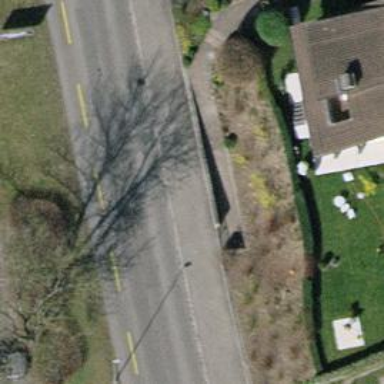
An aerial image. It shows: Footway surfaced with paving stones.